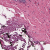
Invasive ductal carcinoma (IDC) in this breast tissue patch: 0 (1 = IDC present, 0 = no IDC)